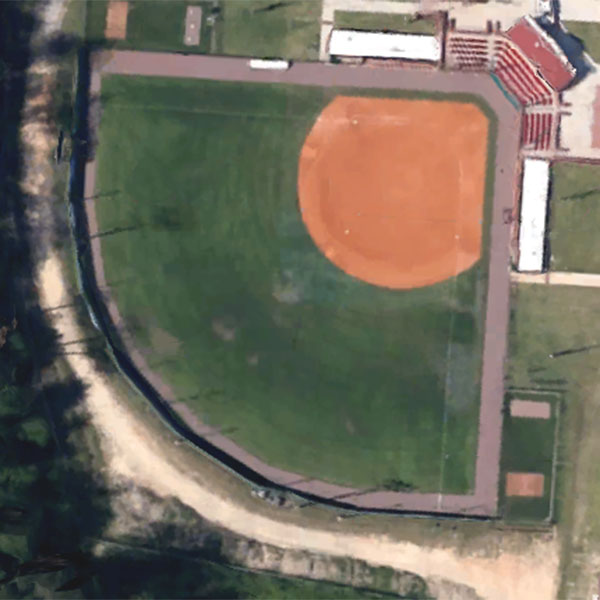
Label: BaseballField